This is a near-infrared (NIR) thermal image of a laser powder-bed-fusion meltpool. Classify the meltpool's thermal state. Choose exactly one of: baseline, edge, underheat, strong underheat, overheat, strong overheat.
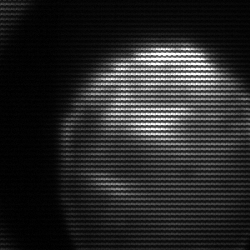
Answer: edge